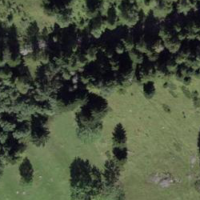
EUNIS habitat code: 26
Species observed at this site:
Clinopodium alpinum